Field crop: maize
Growth stage: 1
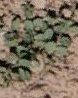
Species: convolvulus